Question: This is just a curiosity/annoyance and not really an issue.
I have a web forms web site project using VS 2013. Somehow, the project name includes a or a in the name, I have tried editing the solution file, deleting all other sites, rebuilding/cleaning etc, still cannot figure out where it gets the from.

'''
Microsoft Visual Studio Solution File, Format Version 12.00
# Visual Studio Express 2013 for Web
VisualStudioVersion = 12.0.30501.0
MinimumVisualStudioVersion = 10.0.40219.1
Project("{E24C65DC-7377-472B-9ABA-BC803B73C61A}") = "Site", "http://localhost:52806", "{5411FD57-5AFE-4A3A-9474-0DCD64C89003}"
ProjectSection(WebsiteProperties) = preProject
UseIISExpress = "true"
TargetFrameworkMoniker = ".NETFramework,Version%3Dv4.0"
Debug.AspNetCompiler.VirtualPath = "/localhost_52806"
Debug.AspNetCompiler.PhysicalPath = "..\..\..\..\..\..\Dropbox\Projects\Site"
Debug.AspNetCompiler.TargetPath = "PrecompiledWeb\localhost_52806"
Debug.AspNetCompiler.Updateable = "true"
Debug.AspNetCompiler.ForceOverwrite = "true"
Debug.AspNetCompiler.FixedNames = "false"
Debug.AspNetCompiler.Debug = "True"
Release.AspNetCompiler.VirtualPath = "/localhost_52806"
Release.AspNetCompiler.PhysicalPath = "..\..\..\..\..\..\Dropbox\Projects\Site"
Release.AspNetCompiler.TargetPath = "PrecompiledWeb\localhost_52806"
Release.AspNetCompiler.Updateable = "true"
Release.AspNetCompiler.ForceOverwrite = "true"
Release.AspNetCompiler.FixedNames = "false"
Release.AspNetCompiler.Debug = "False"
SlnRelativePath = "..\..\..\..\..\..\Dropbox\Projects\Site"
EndProjectSection
EndProject
Global
GlobalSection(SolutionConfigurationPlatforms) = preSolution
Debug|Any CPU = Debug|Any CPU
EndGlobalSection
GlobalSection(ProjectConfigurationPlatforms) = postSolution
{5411FD57-5AFE-4A3A-9474-0DCD64C89003}.Debug|Any CPU.ActiveCfg = Debug|Any CPU
{5411FD57-5AFE-4A3A-9474-0DCD64C89003}.Debug|Any CPU.Build.0 = Debug|Any CPU
EndGlobalSection
GlobalSection(SolutionProperties) = preSolution
HideSolutionNode = FALSE
EndGlobalSection
EndGlobal
'''
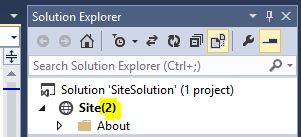
Answer: You might have two sites with the same IIS binding information. This usually happens to me if I create, delete, then re-create a web site.
Find your IISExpress folder (mine is in C:\Users\brandon\Documents\IISExpress), then go to config/applicationhost.config
Find your site name with the duplicate binding and remove the '<site>' node. It will look something like this
'''
<site name="WEBSITENAME" id="21">
<application path="/" applicationPool="Clr2IntegratedAppPool">
<virtualDirectory path="/" physicalPath="C:\Users\...\YourProject" />
</application>
<bindings>
<binding protocol="http" bindingInformation="*:SomePortNumber:localhost" />
</bindings>
</site>
'''